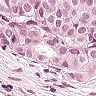
Metastatic tissue present: yes